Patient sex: M
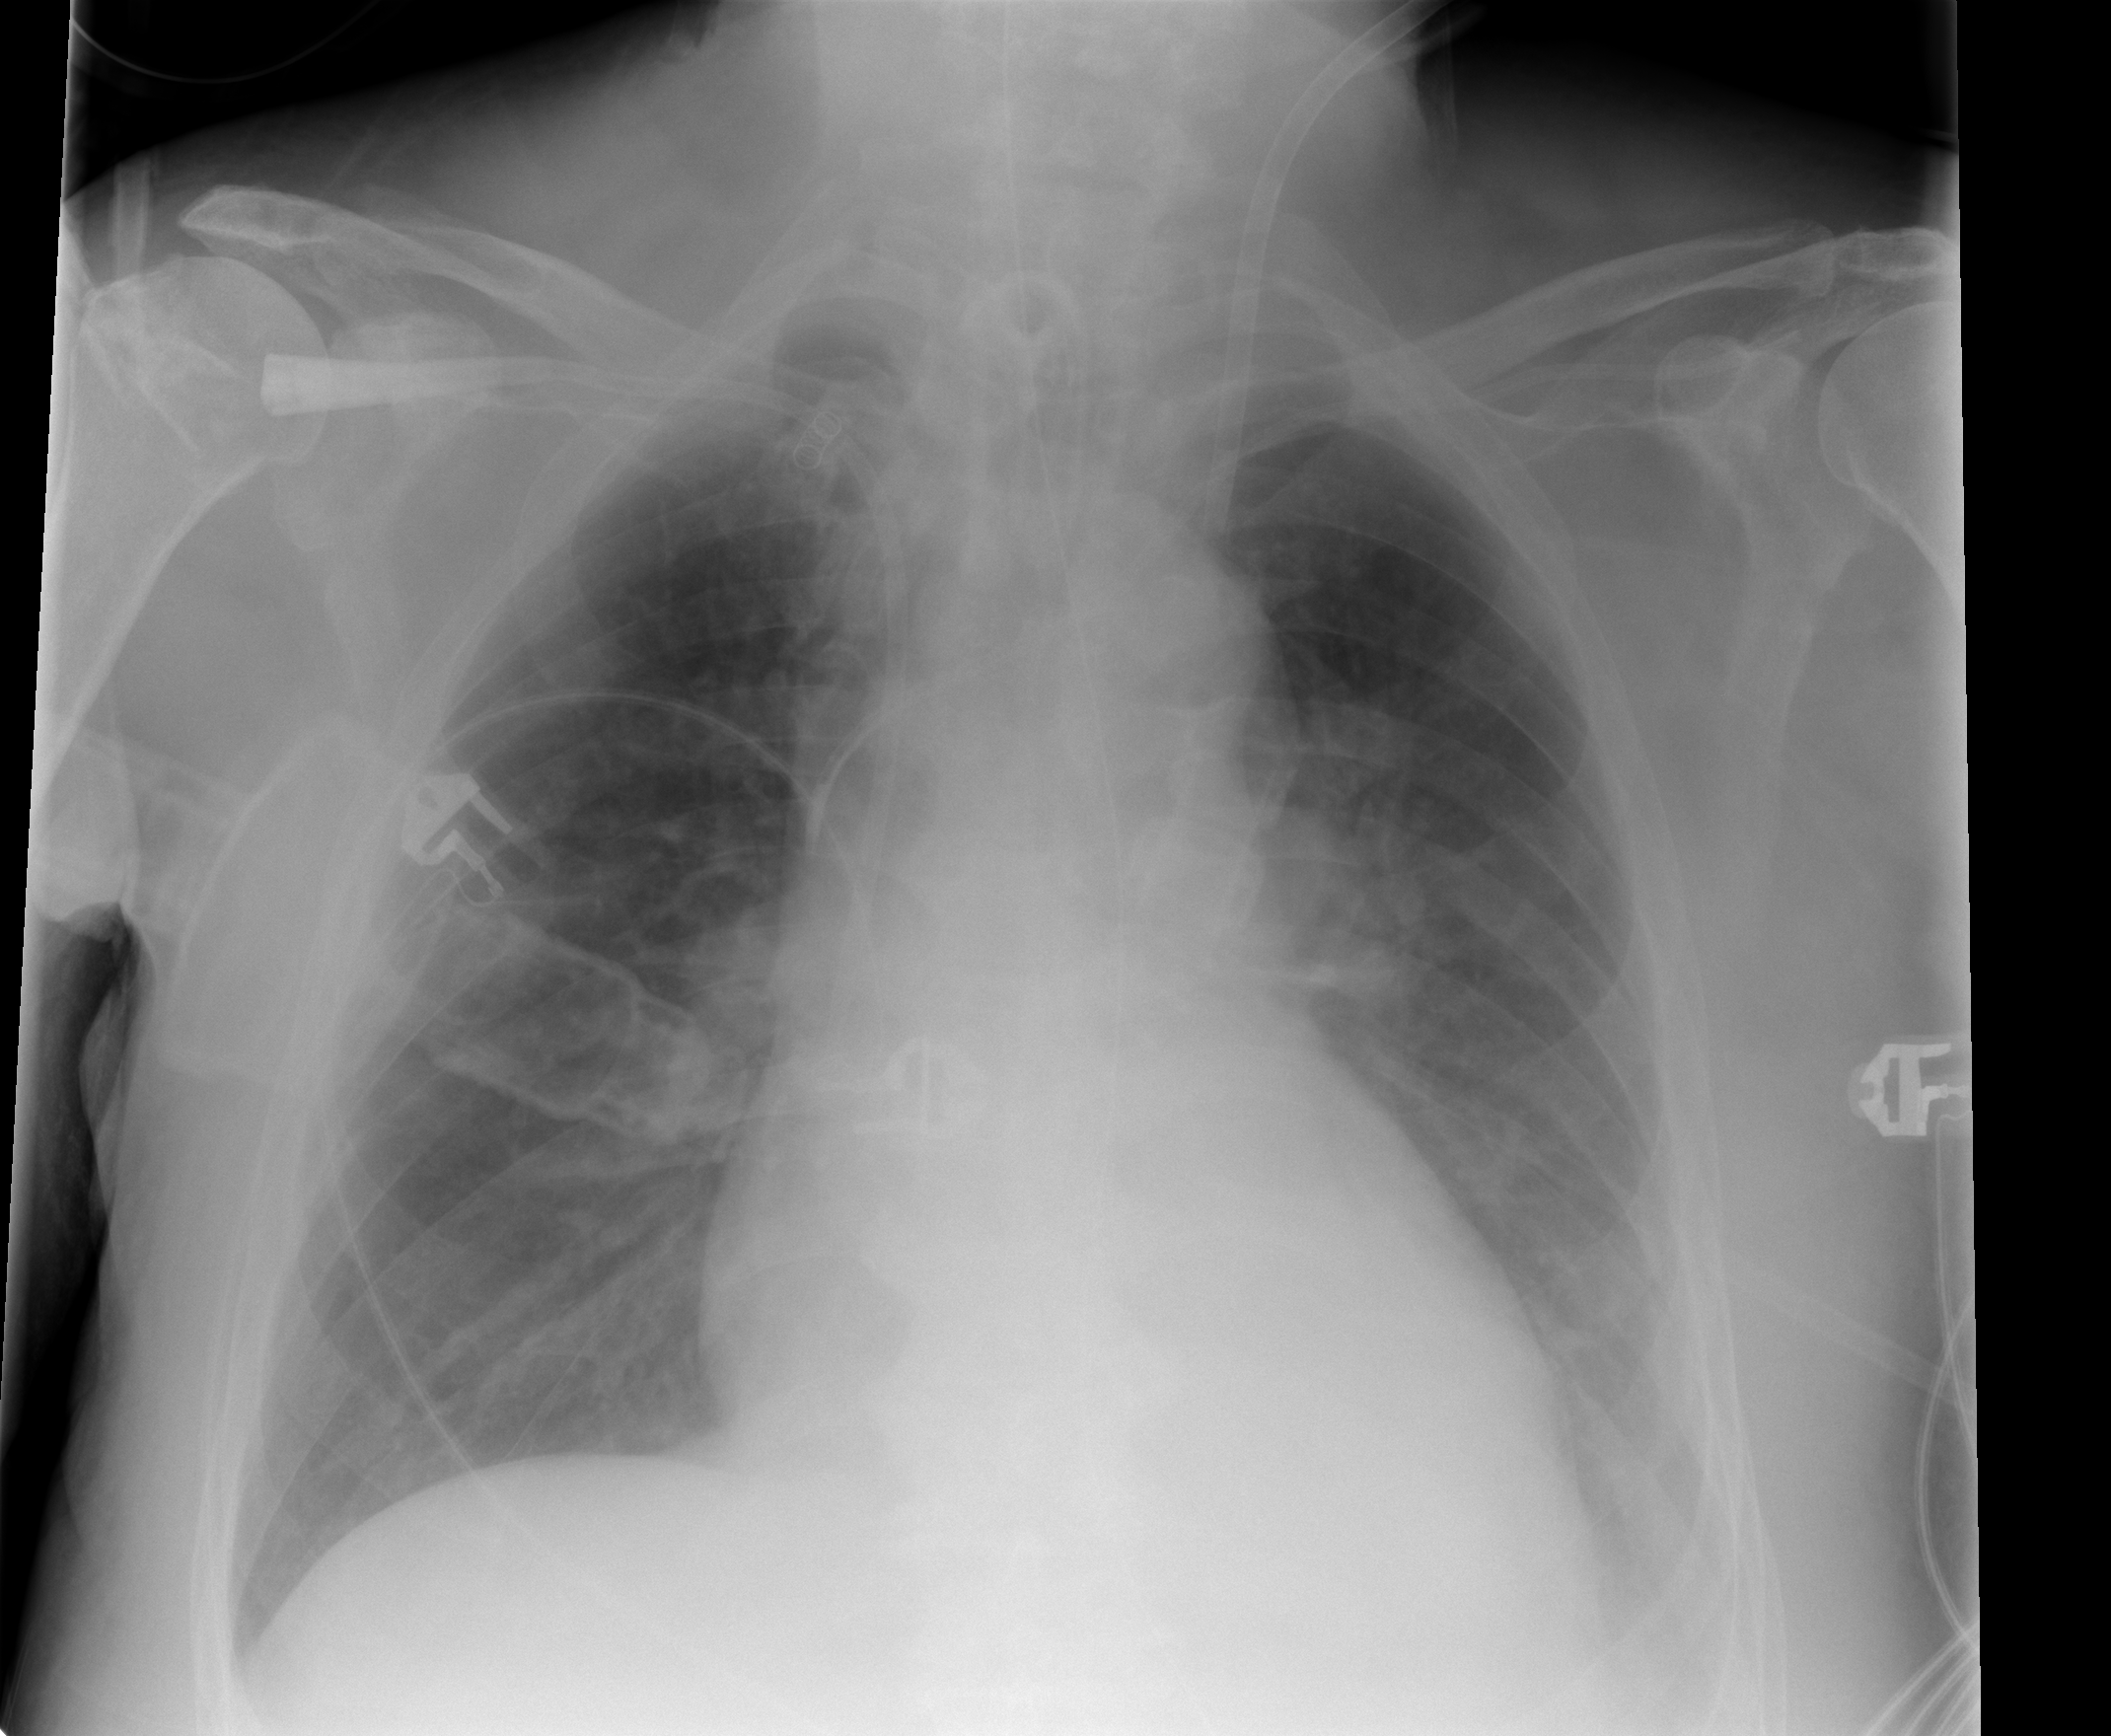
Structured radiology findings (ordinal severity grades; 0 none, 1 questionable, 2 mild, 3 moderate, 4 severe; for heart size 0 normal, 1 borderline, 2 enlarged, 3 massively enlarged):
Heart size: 0
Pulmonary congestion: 2
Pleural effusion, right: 0
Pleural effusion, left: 3
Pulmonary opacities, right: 0
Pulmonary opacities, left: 1
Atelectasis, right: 0
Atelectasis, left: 0